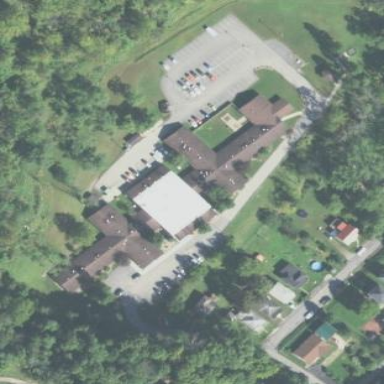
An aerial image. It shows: Nursing home.